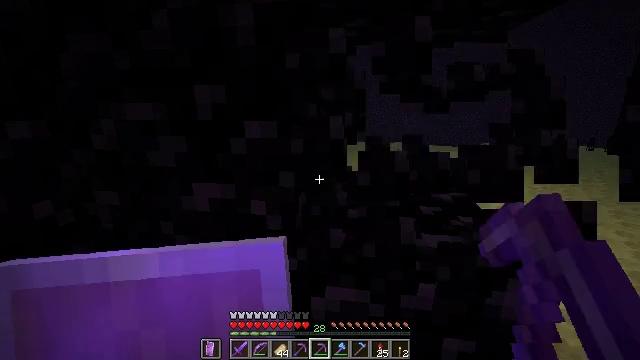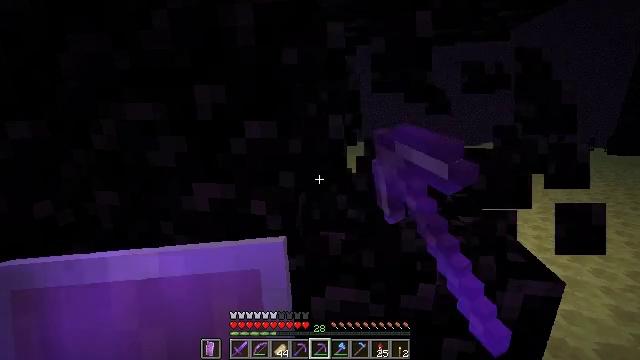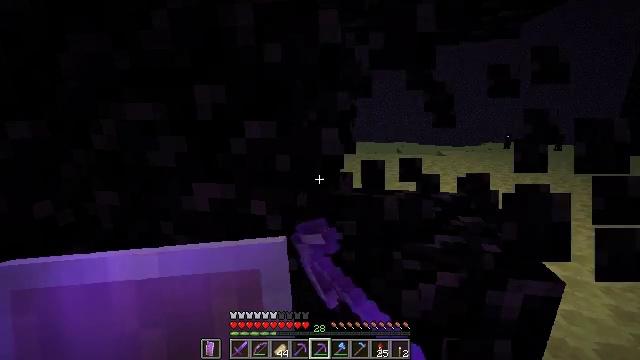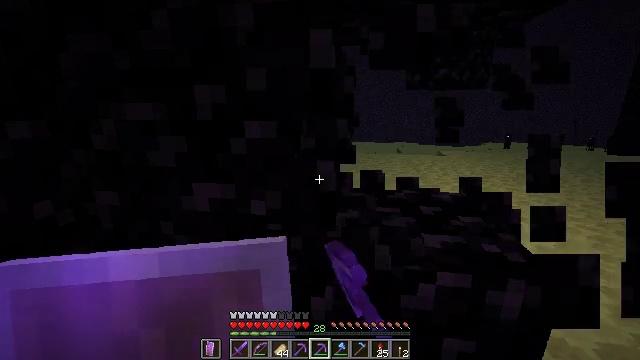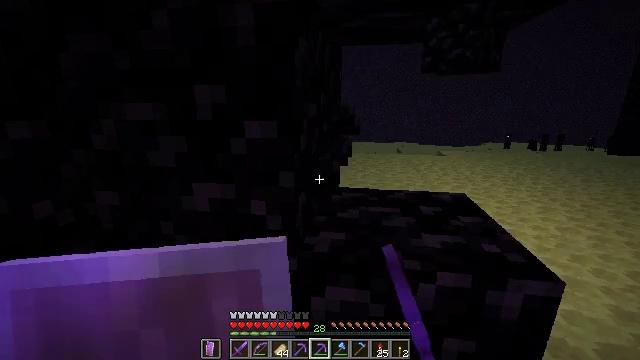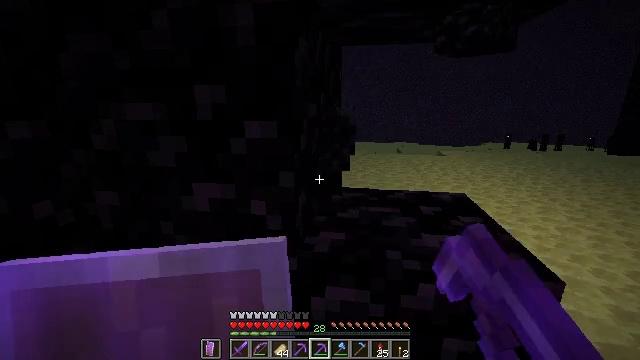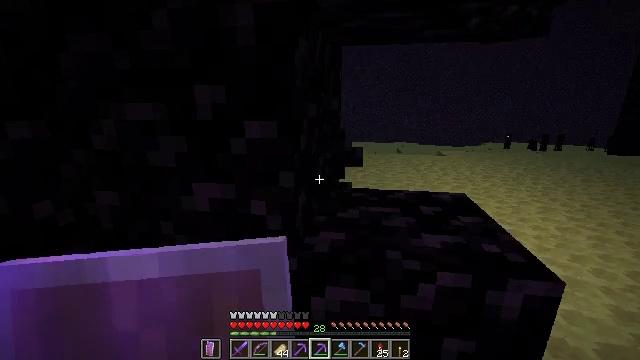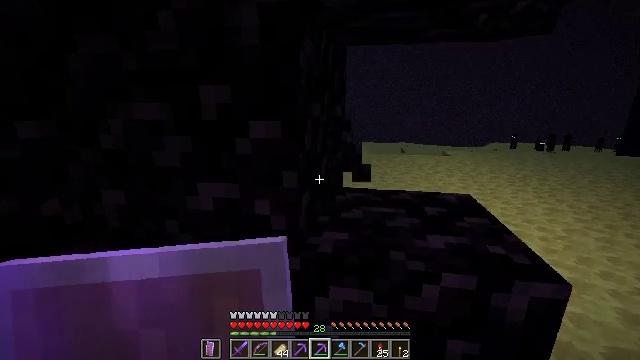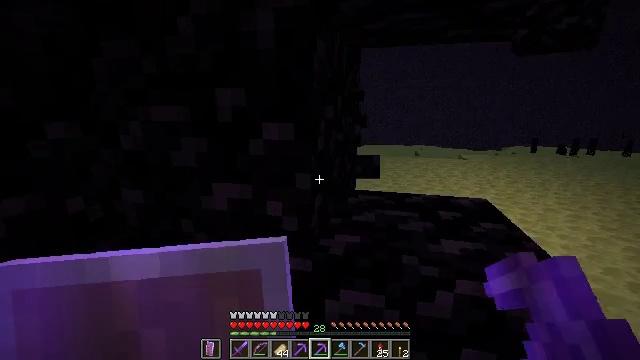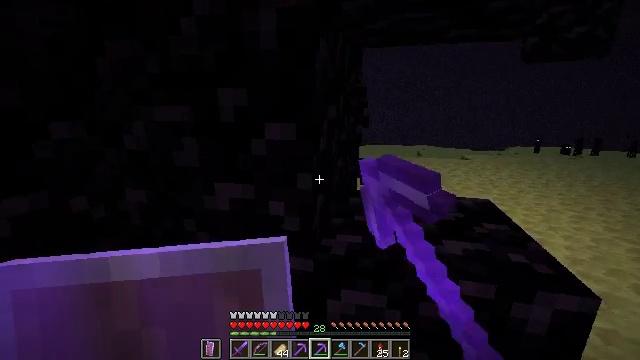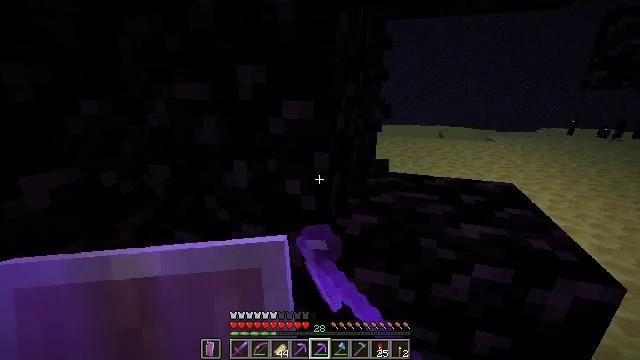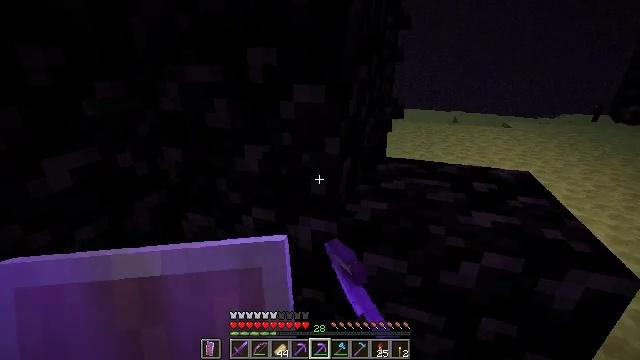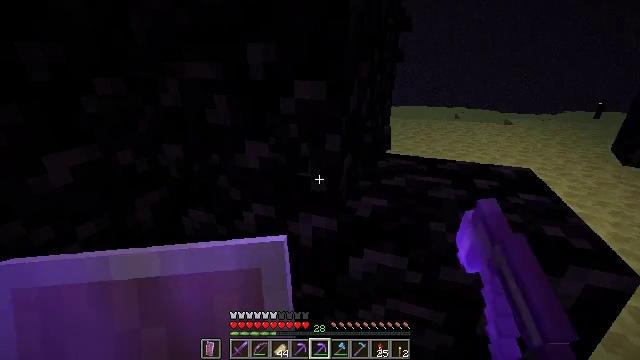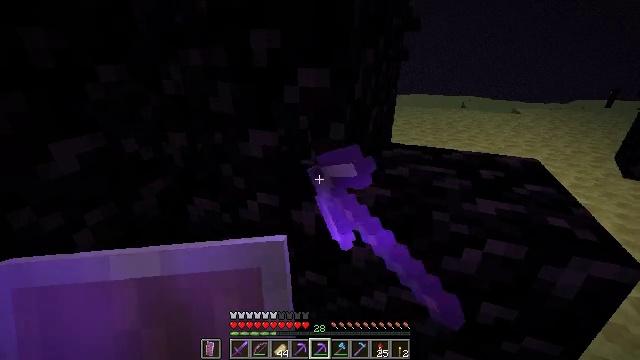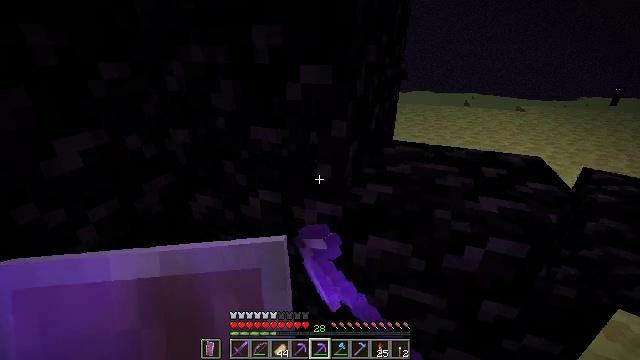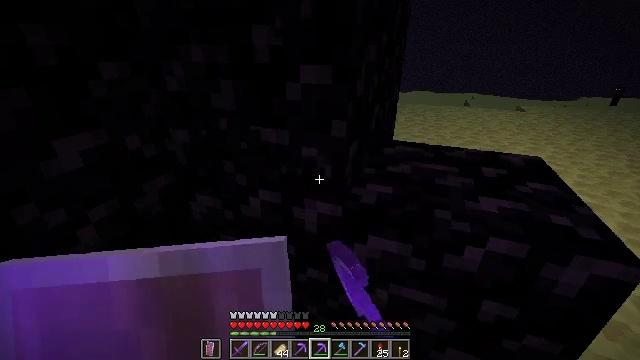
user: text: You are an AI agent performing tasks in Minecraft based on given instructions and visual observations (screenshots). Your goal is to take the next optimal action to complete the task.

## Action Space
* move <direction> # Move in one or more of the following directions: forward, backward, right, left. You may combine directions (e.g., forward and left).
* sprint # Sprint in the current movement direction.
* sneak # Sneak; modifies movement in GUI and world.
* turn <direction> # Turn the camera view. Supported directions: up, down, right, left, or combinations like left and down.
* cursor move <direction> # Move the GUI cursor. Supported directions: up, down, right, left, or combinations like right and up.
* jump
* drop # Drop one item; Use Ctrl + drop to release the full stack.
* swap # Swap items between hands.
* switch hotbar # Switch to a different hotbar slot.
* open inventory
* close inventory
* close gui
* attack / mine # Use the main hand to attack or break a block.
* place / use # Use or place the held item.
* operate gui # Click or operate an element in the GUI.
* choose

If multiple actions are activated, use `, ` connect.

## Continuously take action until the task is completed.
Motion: motion action
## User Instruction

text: Gather obsidian from a lava source.
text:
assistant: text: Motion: attack / mine
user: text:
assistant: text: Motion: attack / mine
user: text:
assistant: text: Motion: attack / mine
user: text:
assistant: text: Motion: attack / mine
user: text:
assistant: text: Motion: attack / mine
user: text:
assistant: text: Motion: attack / mine
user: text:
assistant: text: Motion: attack / mine
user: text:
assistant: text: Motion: turn left, attack / mine
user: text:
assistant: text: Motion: attack / mine
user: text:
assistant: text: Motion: turn left and down, attack / mine
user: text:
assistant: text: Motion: turn left and down, attack / mine
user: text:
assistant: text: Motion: attack / mine
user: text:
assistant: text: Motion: turn down, attack / mine
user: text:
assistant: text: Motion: attack / mine
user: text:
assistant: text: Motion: attack / mine
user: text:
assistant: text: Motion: attack / mine
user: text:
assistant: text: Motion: attack / mine
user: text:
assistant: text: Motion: attack / mine
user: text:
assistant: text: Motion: attack / mine
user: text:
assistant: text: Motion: attack / mine
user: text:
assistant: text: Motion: attack / mine
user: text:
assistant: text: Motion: attack / mine
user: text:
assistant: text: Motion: attack / mine
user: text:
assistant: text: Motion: attack / mine
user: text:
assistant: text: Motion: attack / mine
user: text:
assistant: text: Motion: attack / mine
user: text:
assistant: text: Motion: attack / mine
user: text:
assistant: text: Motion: attack / mine
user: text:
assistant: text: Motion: attack / mine
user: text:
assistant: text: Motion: attack / mine